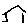
Label: house